【题型】解答题　【知识点】平面几何　【难度】easy
如图，在 $\triangle ABC$ 中，$BC=8$，$AC=4$，，D 是 BC 边上一点，$CD=2$。求证：$\triangle ABC \sim \triangle DAC$。

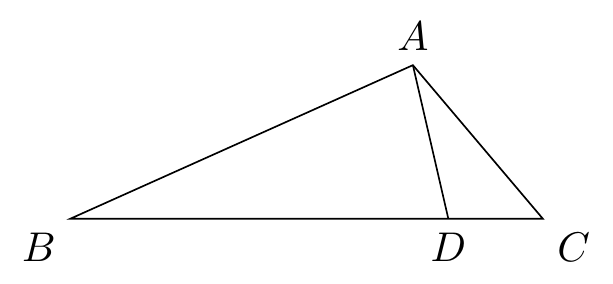
【解答】
证明：
$\because BC = 8$，$AC = 4$，$CD = 2$，

$\therefore \frac{AC}{CD} = \frac{4}{2} = 2$，$\frac{BC}{AC} = \frac{8}{4} = 2$，

$\therefore \frac{BC}{AC} = \frac{AC}{CD}$。

又 $\because \angle C = \angle C$，

$\therefore \triangle ABC \sim \triangle DAC$。